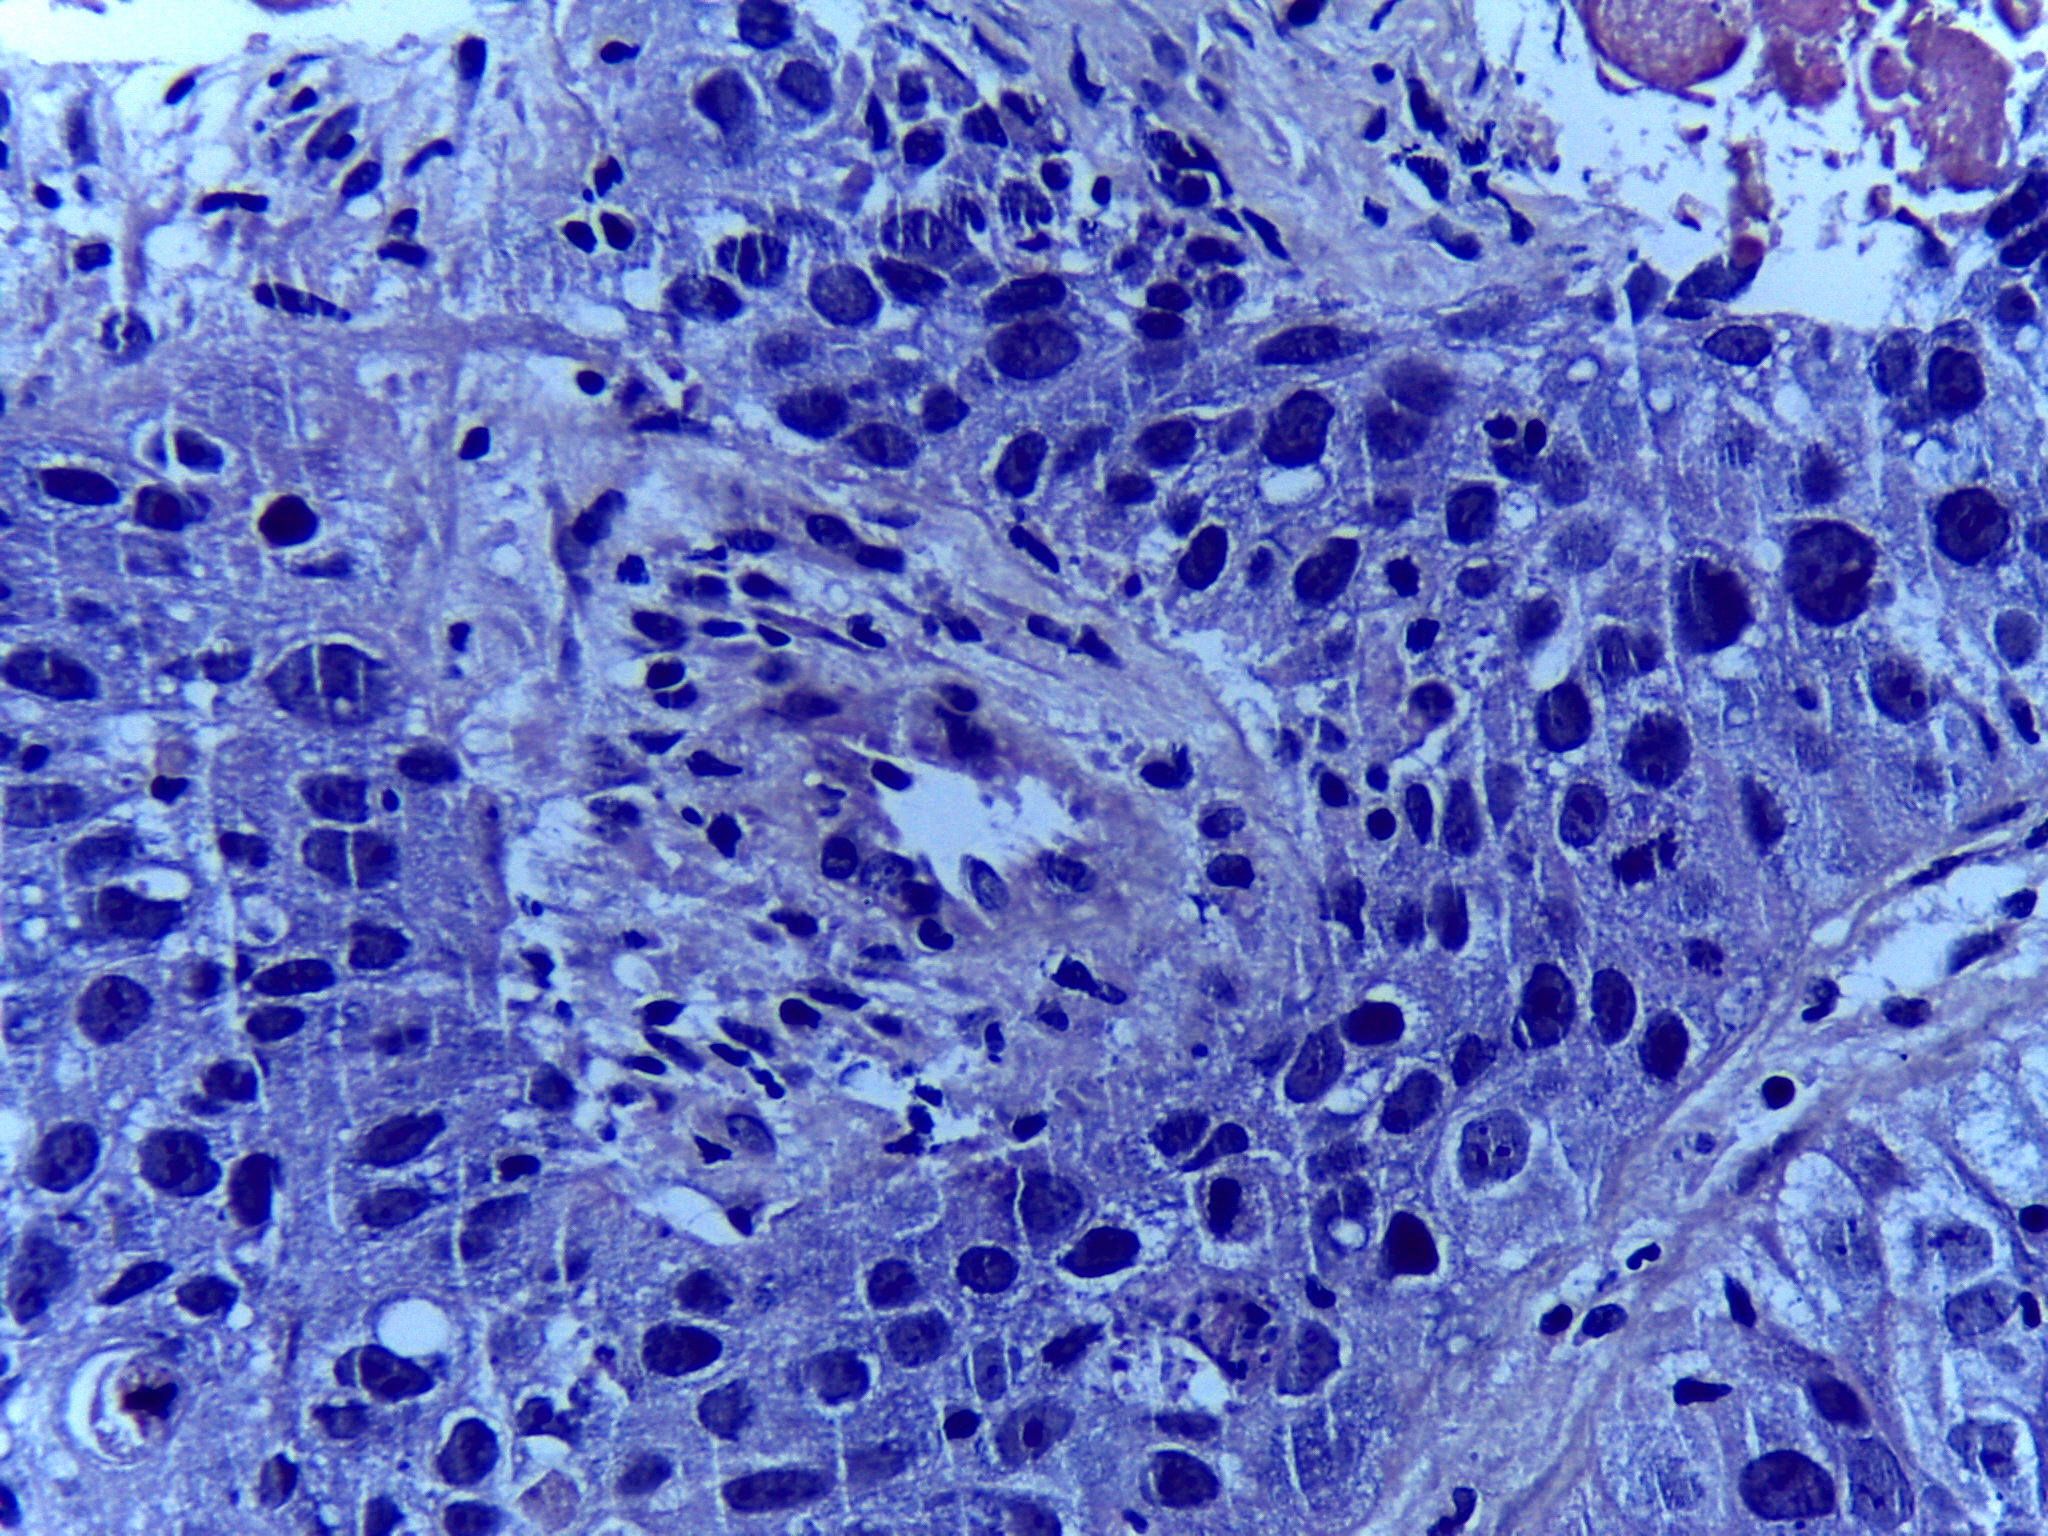
Diagnosis: OSCC